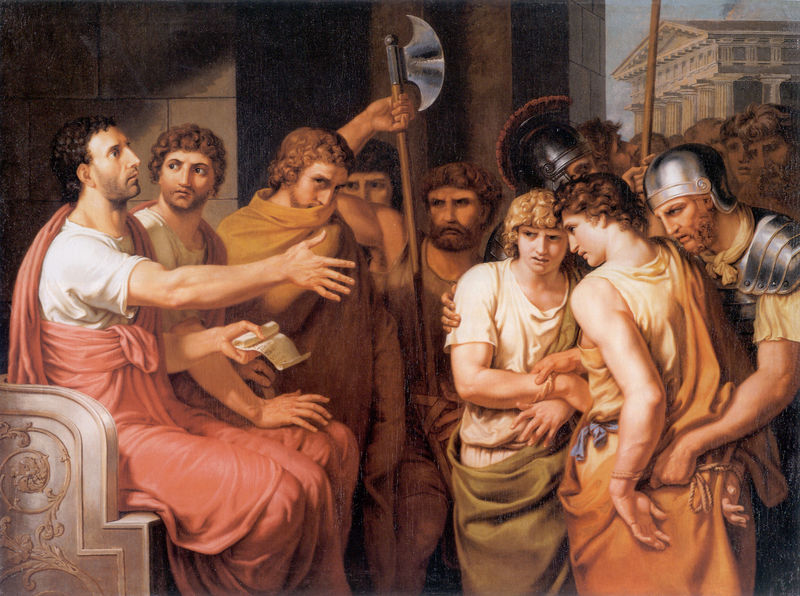
Titel: Brutus entdeckt die Namen seiner Söhne auf der Liste der Verschwörer und verurteilt sie zum Tode
Künstler: Johann Heinrich Wilhelm Tischbein
Standort: Zürich.
Institution: Kunsthaus
Schlagwörter: blau, feder, gemälde, gruppe, hand, haut, himmel, mann, weiß, wolken, gelb, grün, menschen, ocker, braun, frau, geste, grau, haar, männer, nase, orange, schwarz, stuhl, säule, säulen, blick, gebäude, haus, rot, tuch, wolke, beige, leute, versammlung, bart, gericht, hemd, richter, architektur, arm, federn, gesicht, kleidung, silber, steine, trauer, gewand, haare, mantel, sessel, familie, gewänder, locken, rosa, fesseln, schrift, papier, giebel, mauer, angst, krieg, blue, chair, column, columns, court, crowd, feathers, hands, hat, king, könig, lanze, men, oil, people, red, robes, soldaten, soldier, soldiers, sword, thron, throne, white, bench, black, gold, gray, green, group, hair, painting, robe, sitting, talking, woman, yellow, muskeln, pink, brown, wooden, fugen, antike, buch, zettel, arrest, festnahme, gefangen, gefangennahme, gefangenname, protest, uniform, verhaftung, waffen, soldat, waffe, mäntel, gestik, helm, pilatus, rüstung, rom, rolle, römer, anklage, helme, wood, silver, papierrolle, brief, axt, antik, classic, fighting, gefangene, greek, man, roman, sky, stone, toga, griechisch, building, hellebarde, death, armor, eyes, helmet, schriftrolle, scroll, steel, tempel, stange, night, paper, jünger, gefangener, beil, legionär, tunika, beard, myth, revolution, wachen, disput, curls, faces, curl, rope, römisch, italy, fessel, emperor, ancient, cape, antique, renaissance, rome, temple, richten, jesus, caesar, tempek, rüstungen, art, senat, senator, senatoren, urteil, medieval, fingers, zeigegestus, togas, chariot, pillar, önig, tan, fesselung, legionäre, neoclassicism, crescent, biblical, gewandung, verschwörung, angry, muscle, guards, pleading, greece, konsul, sleeves, muscles, weapon, spear, tribun, execution, prisoner, trial, beards, helmets, justice, politics, lance, weapons, axe, pillars, helebarde, bondage, pilate, judas, gay, parchment, emotions, note, betrayal, sentence, ropes, intense, plume, judge, handle, inquisition, biel, arrested, unwillen, election, ax, trader, agora, witness, +waffe, griechen, tales, charior, troy, discontent, debatte, entscheidung, befehl, roben, sokrates, greek architecture, sentencing, curt